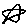
Label: star